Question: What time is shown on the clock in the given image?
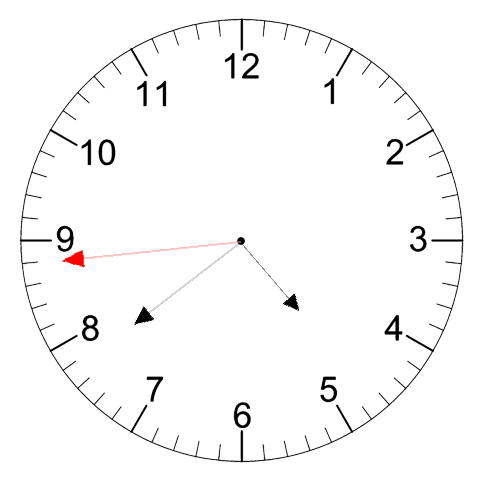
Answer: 04:38:44